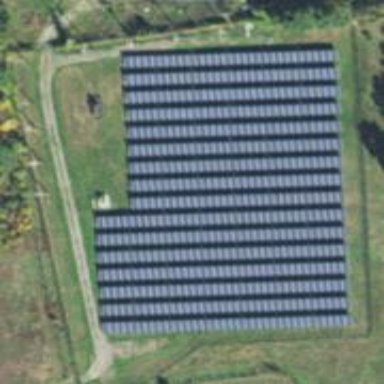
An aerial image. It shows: Solar power plant enclosed by fence. The plant generates electricity using photovoltaic technology.